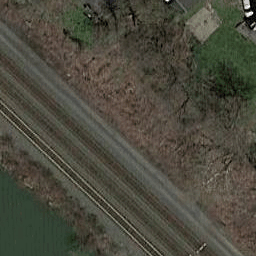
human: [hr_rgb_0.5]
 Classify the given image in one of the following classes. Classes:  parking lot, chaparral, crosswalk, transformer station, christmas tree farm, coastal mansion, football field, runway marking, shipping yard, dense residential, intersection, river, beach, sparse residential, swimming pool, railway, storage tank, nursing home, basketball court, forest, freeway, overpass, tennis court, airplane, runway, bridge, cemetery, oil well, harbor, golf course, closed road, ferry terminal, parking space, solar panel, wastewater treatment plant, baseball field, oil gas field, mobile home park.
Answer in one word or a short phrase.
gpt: railway